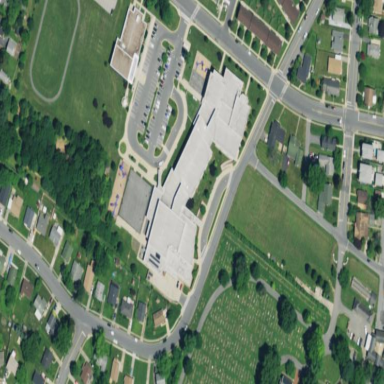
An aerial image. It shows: School building.